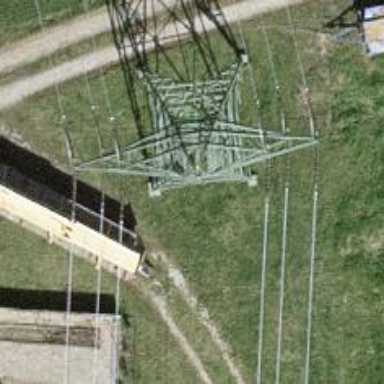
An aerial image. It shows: Power tower.